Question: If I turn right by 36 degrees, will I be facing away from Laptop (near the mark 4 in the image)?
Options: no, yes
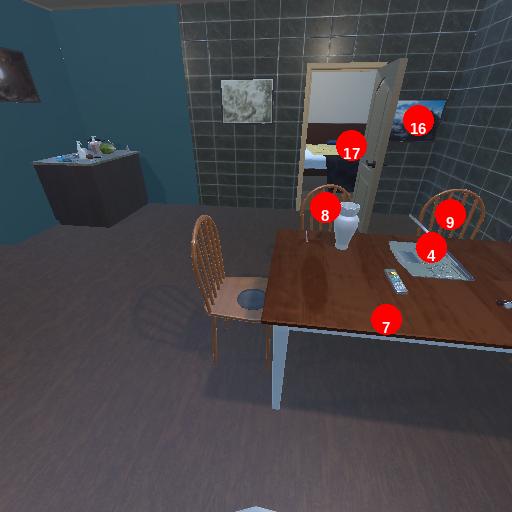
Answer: no